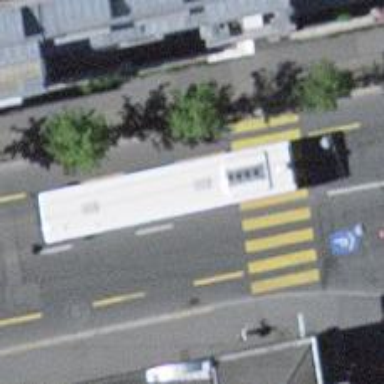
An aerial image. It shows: Marked crossing with zebra stripes on the road.